Field crop: maize
Growth stage: 1
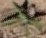
Species: atriplex